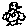
Label: bird